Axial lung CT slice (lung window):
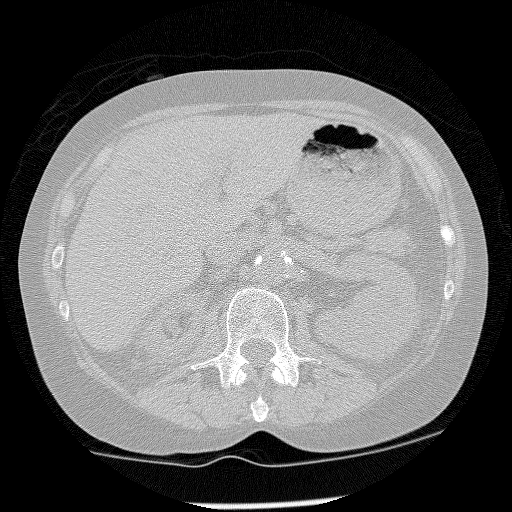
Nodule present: no